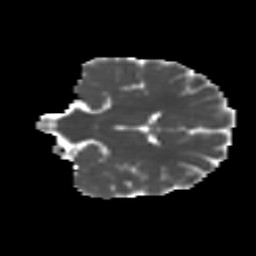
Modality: MD
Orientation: coronal
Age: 13
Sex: female
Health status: ill
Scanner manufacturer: ge
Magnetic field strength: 3 T
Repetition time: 6.752 s
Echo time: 0.079 s